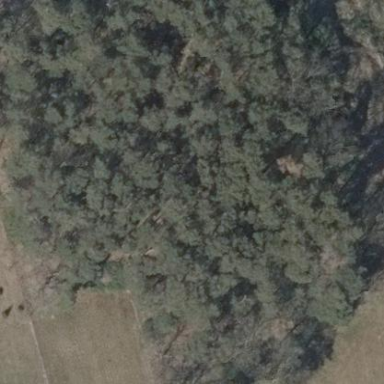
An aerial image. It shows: Forest area.